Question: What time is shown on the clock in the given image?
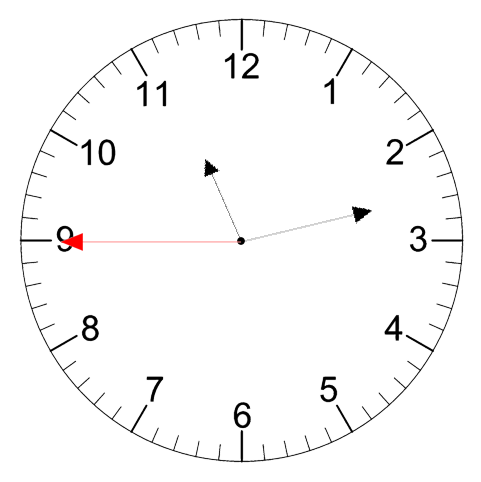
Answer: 11:12:45